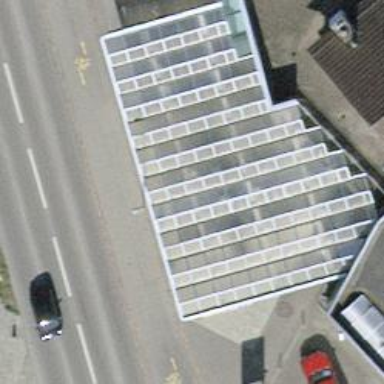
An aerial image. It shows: Fuel station.